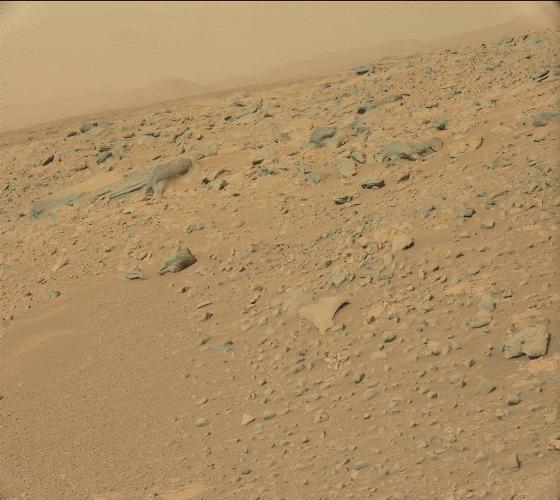
Terrain classes present: Bedrock, Gravel / Sand / Soil, Rock, Sky / Distant Mountains